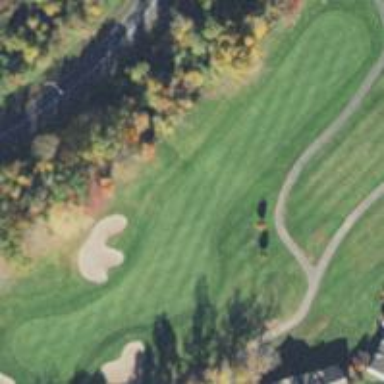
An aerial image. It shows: Golf fairway surrounded by grass.